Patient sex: M
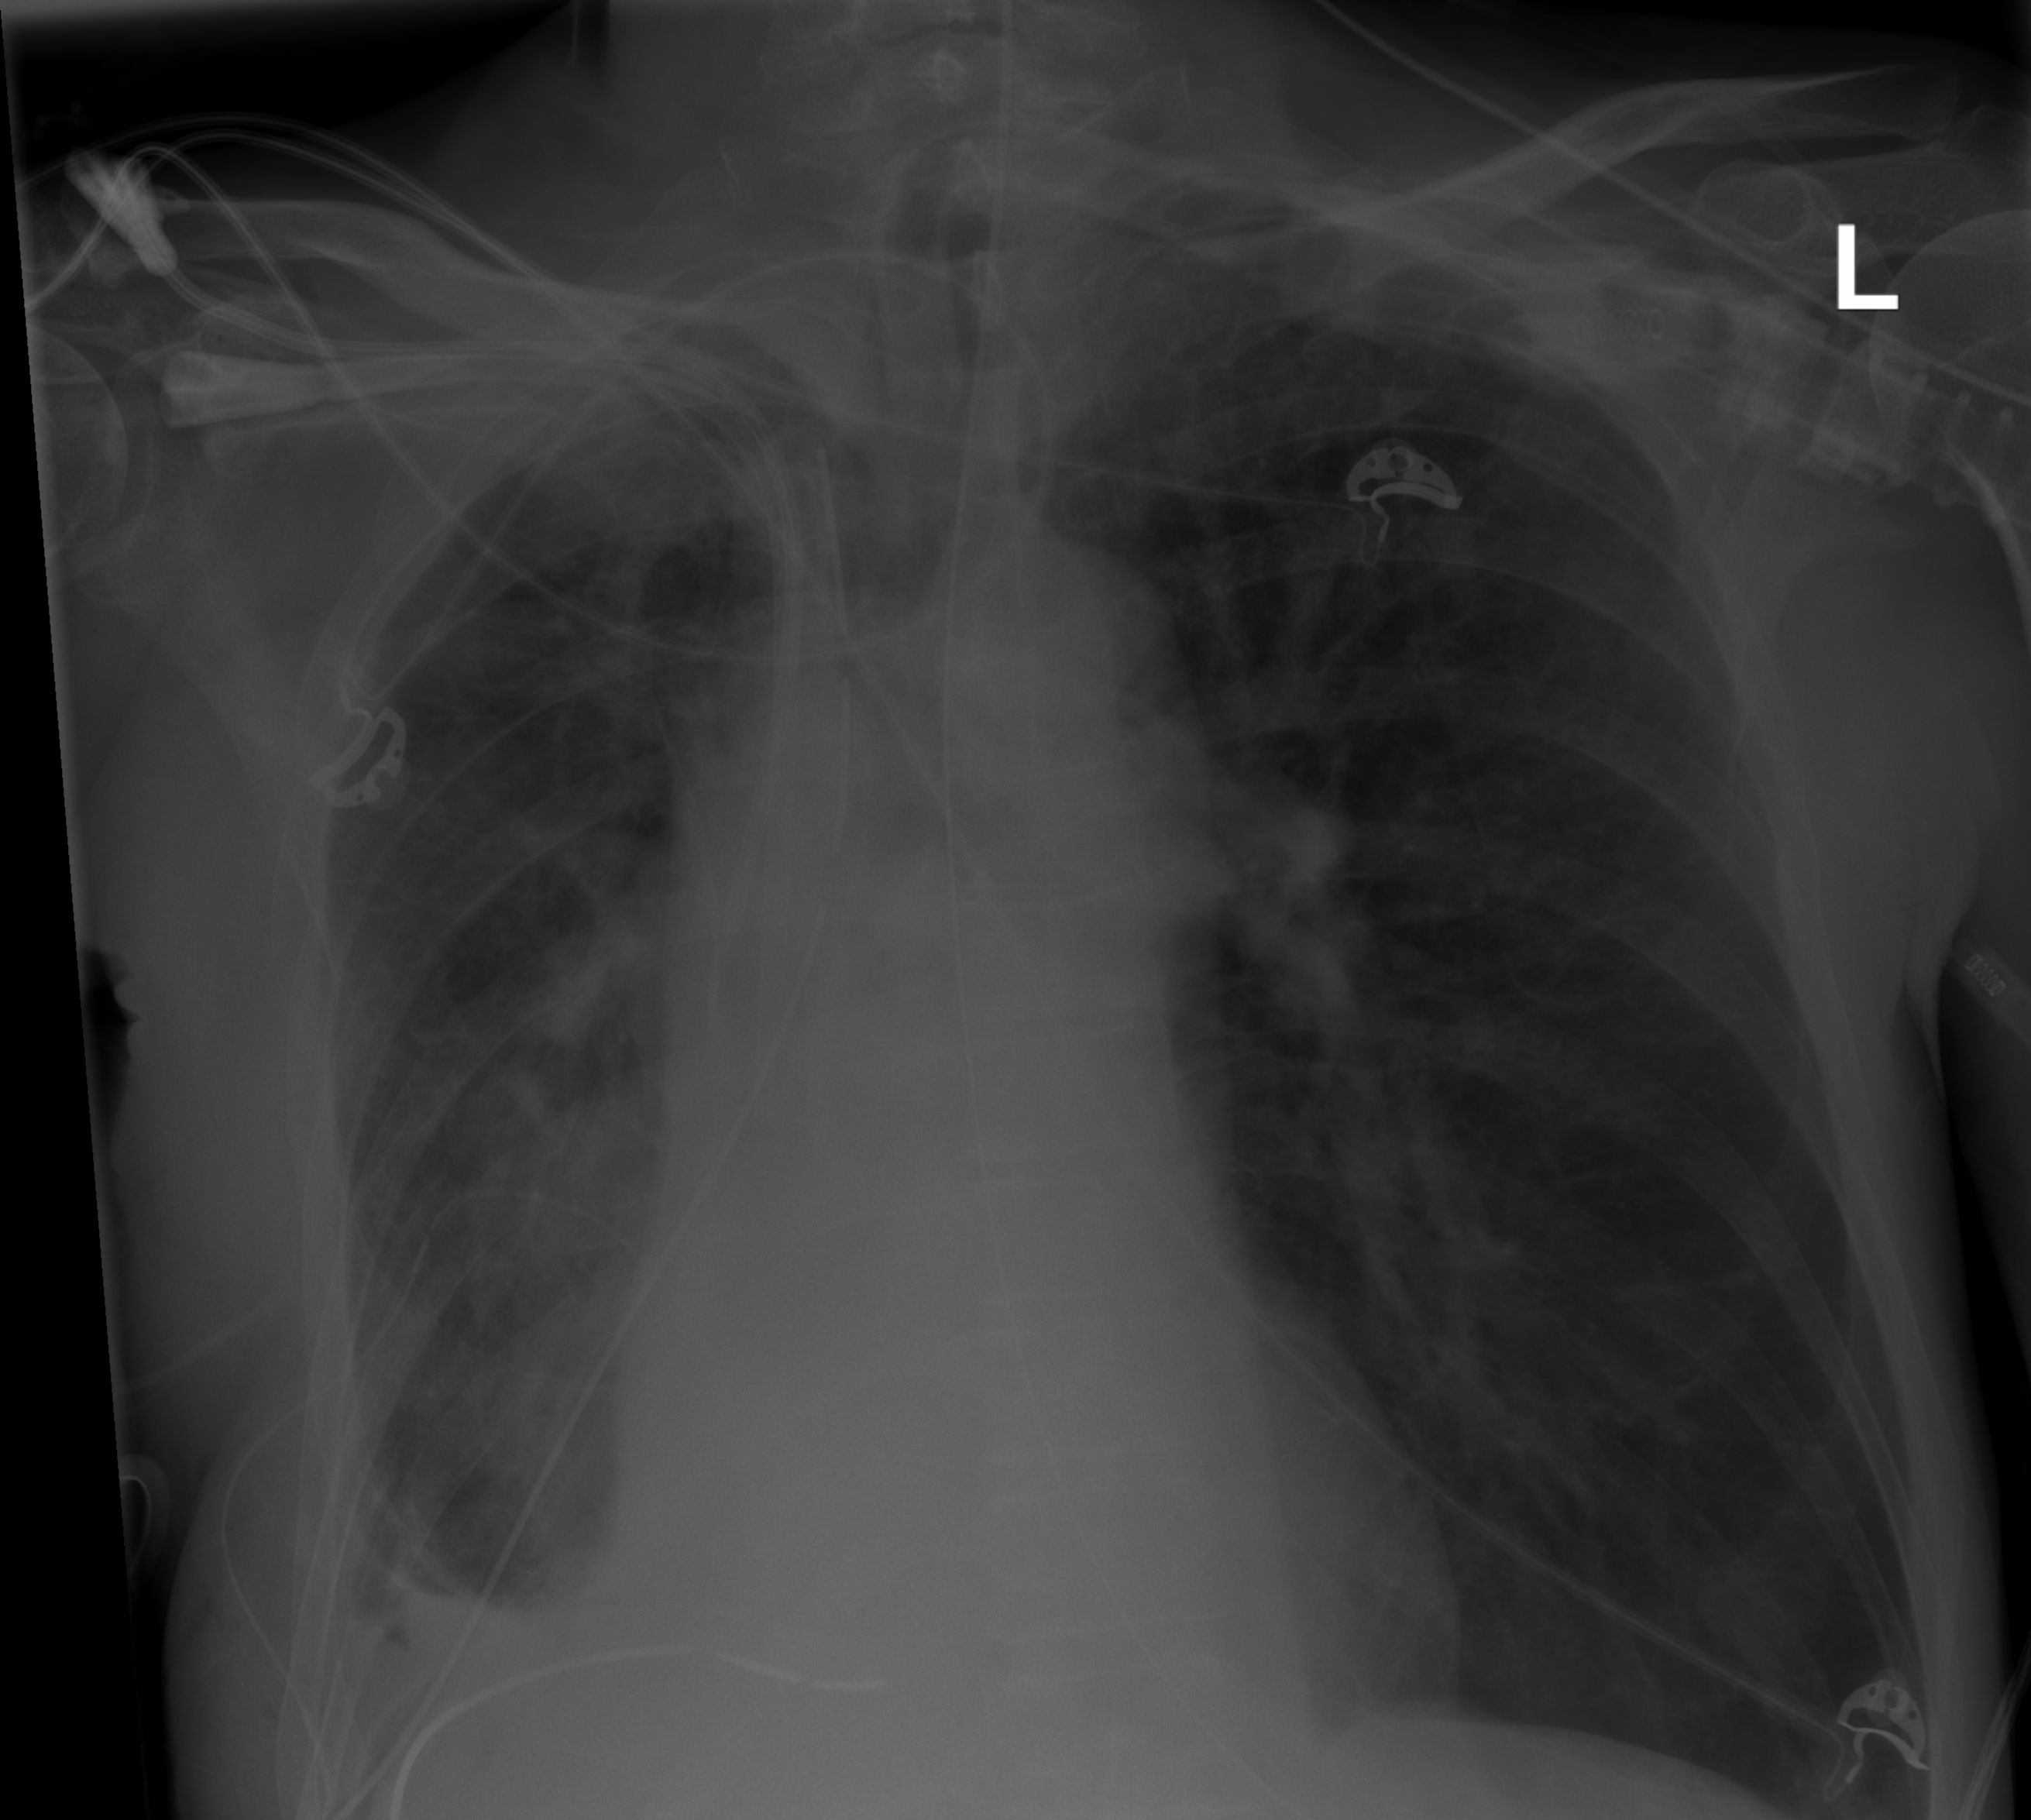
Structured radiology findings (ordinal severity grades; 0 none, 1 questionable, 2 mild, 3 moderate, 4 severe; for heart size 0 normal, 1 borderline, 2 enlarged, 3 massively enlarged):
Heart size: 0
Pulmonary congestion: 0
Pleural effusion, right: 2
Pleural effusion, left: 0
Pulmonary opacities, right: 0
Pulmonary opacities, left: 0
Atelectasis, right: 2
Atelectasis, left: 0